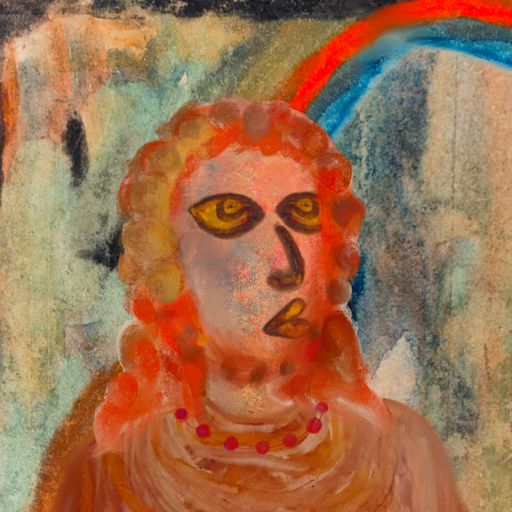
Background: Childish, Head And Neck Side: Irani, Face Side: Comrade, Bust: Pious_Lady, Hair Side: Rupkatha, Head Accessory: Blank, Second Necklace: Blank, Necklace: Irani_3, Baby: Blank